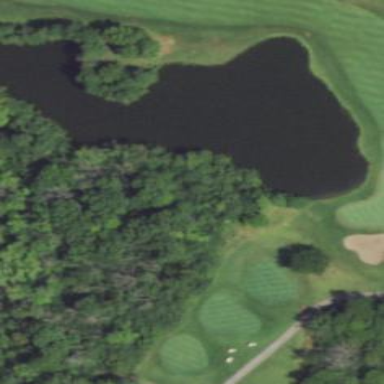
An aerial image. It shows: Water hazard in golf course. The hazard is natural water feature.